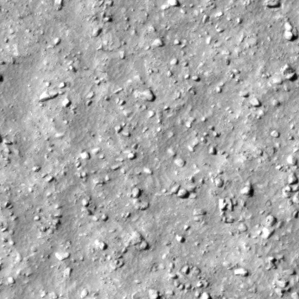
Label: non_frost